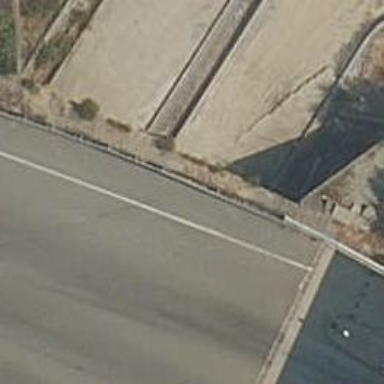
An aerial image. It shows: Tunnel.